Question: I've built a web application that runs on Google Maps API v3 and integrates the Google Earth API/Plugin to show my map in both 2D and 3D. As Google Maps API v3 doesn't have built-in support for the Google Earth Plugin, I'm using <URL>.
That library is working great, except that when I initialize my 2D and 3D maps, if the Google Earth plugin is not installed, I get a message like this across my entire map window, and I can't even use the 2D map:

If not, is there some way to detect whether the Google Earth plugin is installed before loading and initializing the 3D library?
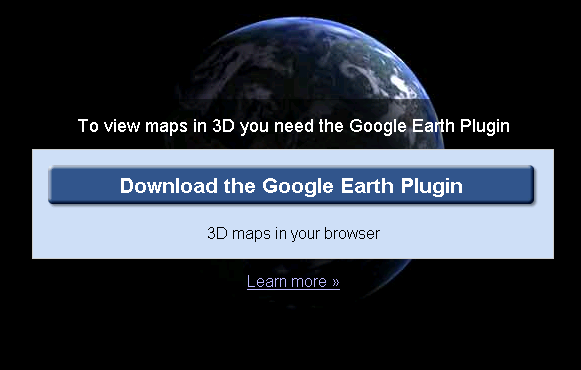
Answer: The library has been fixed to not get stuck in the earth view when the plugin can't be loaded. You will be able to get the plugin load state from the "initialized" event.